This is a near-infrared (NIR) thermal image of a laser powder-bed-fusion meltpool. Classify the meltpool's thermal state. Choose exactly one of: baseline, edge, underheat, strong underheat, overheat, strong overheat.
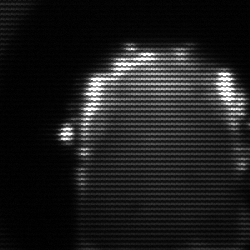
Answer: baseline